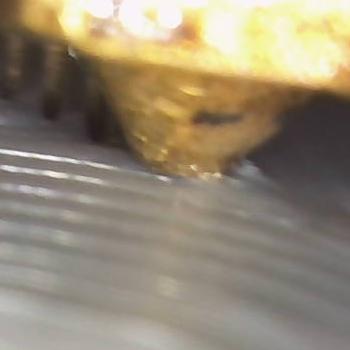
Flow rate: 235%